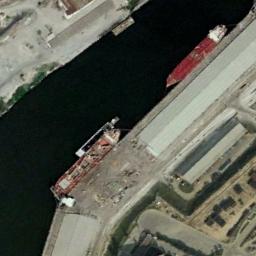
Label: ship